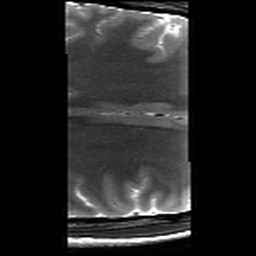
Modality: T2w
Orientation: axial
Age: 19
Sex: female
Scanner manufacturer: siemens
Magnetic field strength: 3 T
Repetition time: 8.02 s
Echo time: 0.08 s